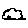
Label: cloud